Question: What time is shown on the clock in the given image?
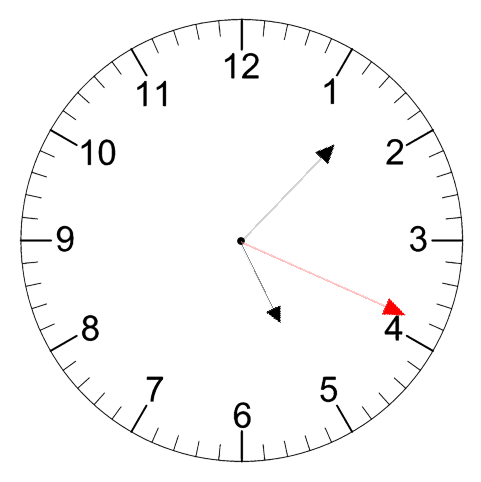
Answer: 05:07:19